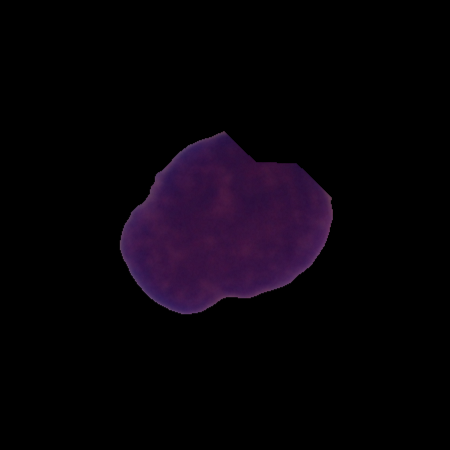
Label: cancer